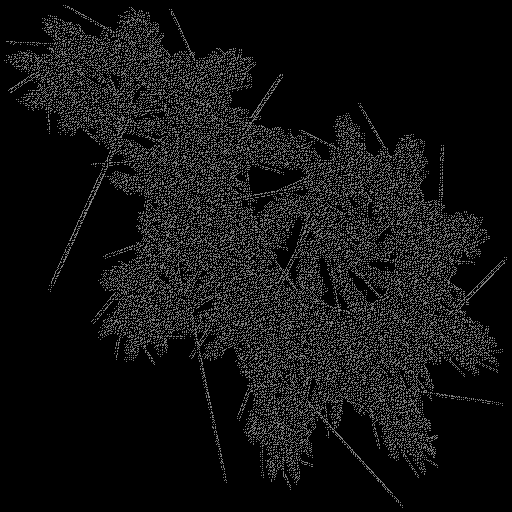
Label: involucre